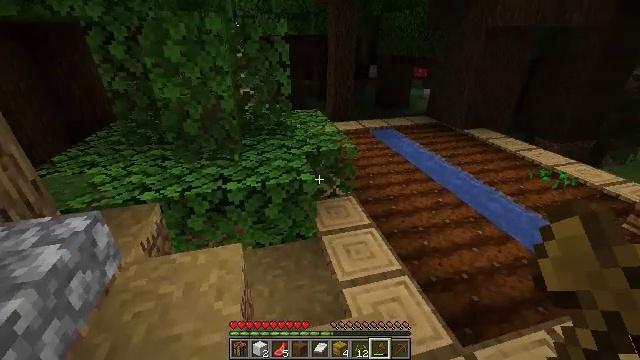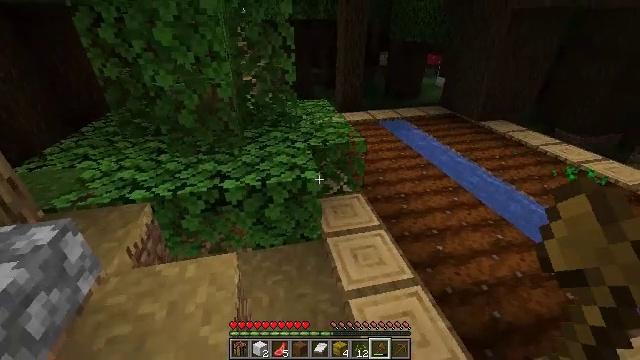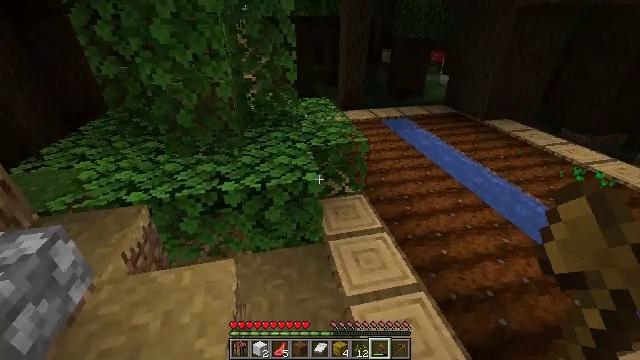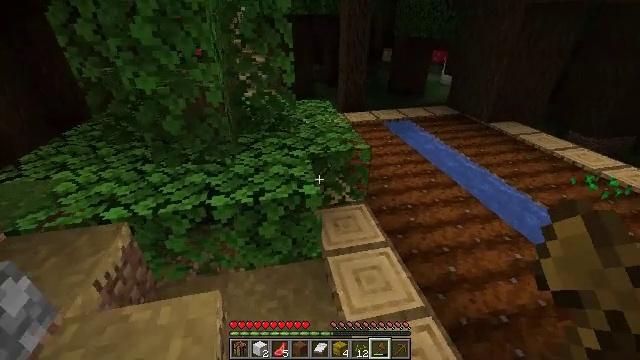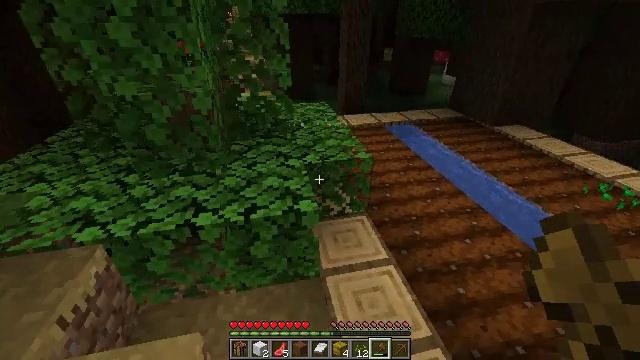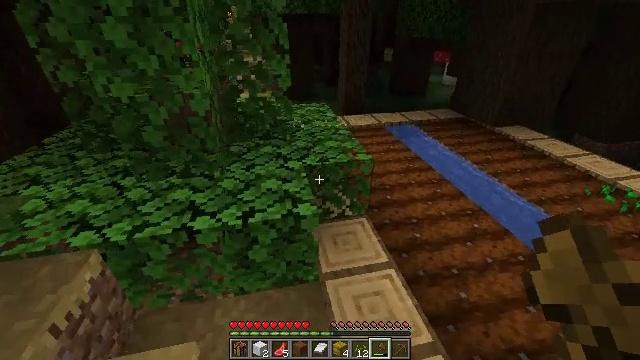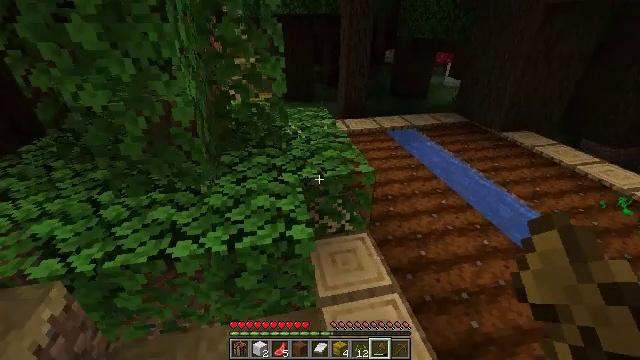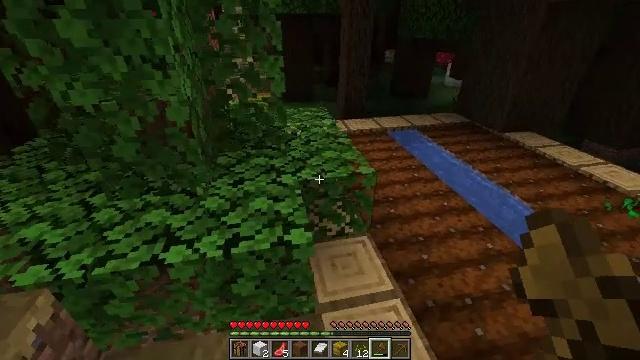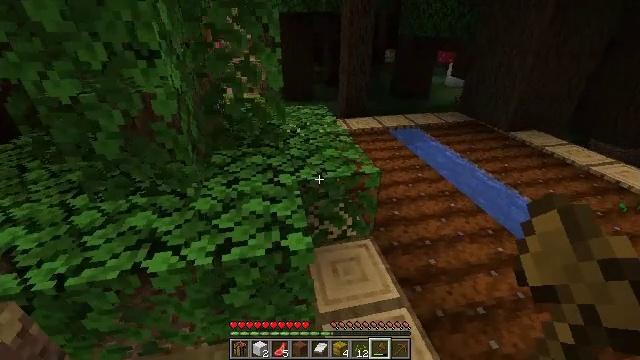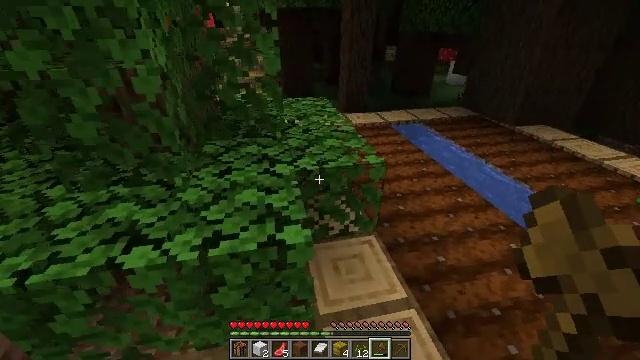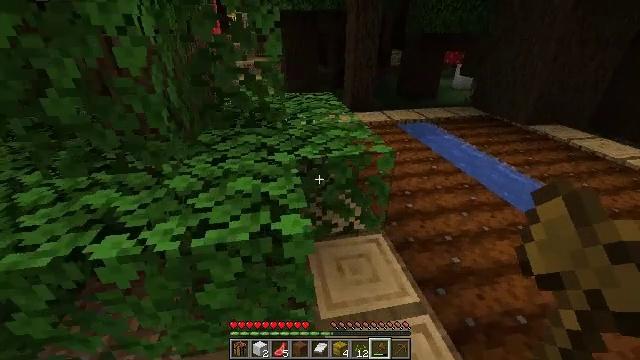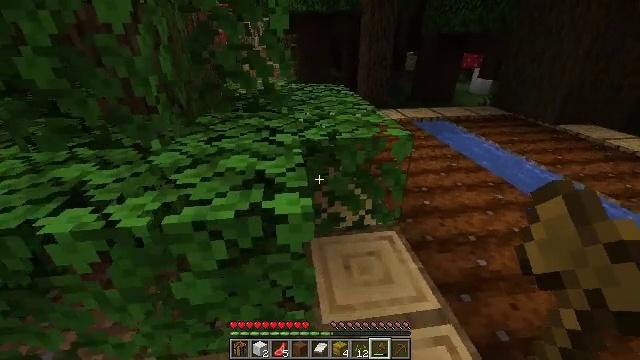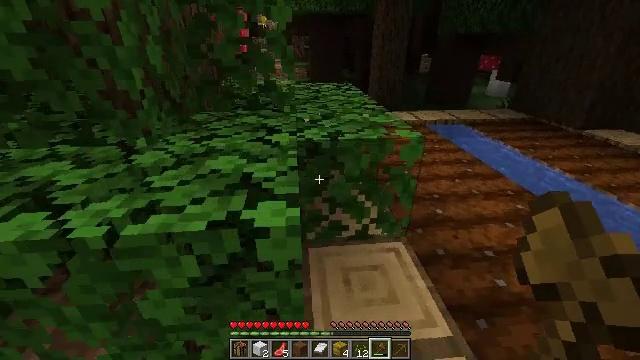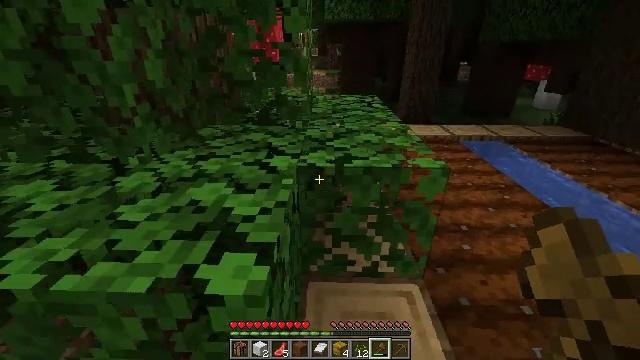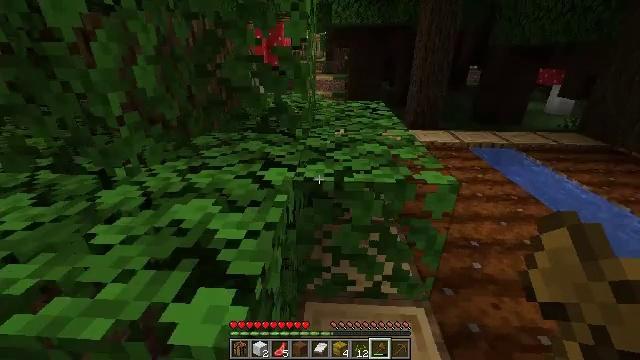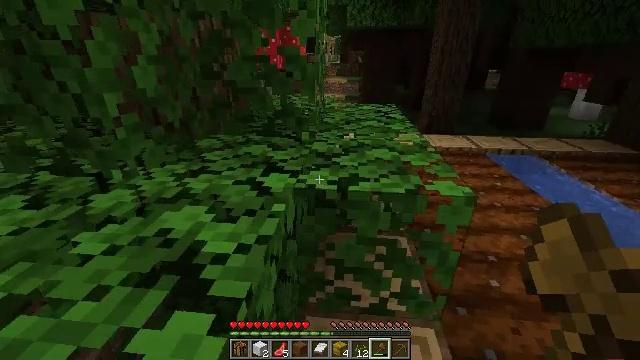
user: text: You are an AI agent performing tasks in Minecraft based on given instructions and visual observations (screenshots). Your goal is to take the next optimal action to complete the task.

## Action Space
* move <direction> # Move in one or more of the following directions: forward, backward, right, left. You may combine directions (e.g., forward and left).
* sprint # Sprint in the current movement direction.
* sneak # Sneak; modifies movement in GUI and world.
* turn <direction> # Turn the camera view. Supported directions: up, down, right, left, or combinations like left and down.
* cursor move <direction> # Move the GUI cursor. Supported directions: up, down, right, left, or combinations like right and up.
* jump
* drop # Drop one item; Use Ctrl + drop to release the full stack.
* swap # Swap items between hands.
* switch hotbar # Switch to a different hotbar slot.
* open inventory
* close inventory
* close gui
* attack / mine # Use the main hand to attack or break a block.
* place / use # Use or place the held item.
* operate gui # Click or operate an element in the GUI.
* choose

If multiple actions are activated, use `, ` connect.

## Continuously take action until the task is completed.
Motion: motion action
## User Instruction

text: Harvest hay blocks from the village.
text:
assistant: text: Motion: move forward, turn left and down
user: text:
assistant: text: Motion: move forward
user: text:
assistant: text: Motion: move forward
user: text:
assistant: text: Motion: move forward
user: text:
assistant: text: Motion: move forward
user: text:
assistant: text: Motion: move forward
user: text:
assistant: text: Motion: move forward
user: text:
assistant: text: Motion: move forward
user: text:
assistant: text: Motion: move forward and move right
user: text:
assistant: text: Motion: move forward and move right, turn left and up
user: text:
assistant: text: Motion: move forward and move right, turn left and up
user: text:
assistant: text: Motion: move forward and move right, turn left
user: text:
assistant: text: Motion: move forward and move right, turn left and up
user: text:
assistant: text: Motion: move forward, turn left
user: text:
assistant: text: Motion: move forward, turn left
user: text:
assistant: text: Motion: move forward, turn left
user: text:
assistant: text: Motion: move forward, turn left, jump
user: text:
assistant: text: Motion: move forward, jump
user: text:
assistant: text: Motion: move forward, jump
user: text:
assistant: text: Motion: move forward, turn left, jump
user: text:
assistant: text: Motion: move forward
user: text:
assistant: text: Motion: move forward
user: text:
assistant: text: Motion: move forward and move right
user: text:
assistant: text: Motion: move forward and move right
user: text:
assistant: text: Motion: move forward and move right
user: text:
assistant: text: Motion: move forward and move right
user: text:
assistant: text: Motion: move forward and move right
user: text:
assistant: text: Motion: move forward and move right
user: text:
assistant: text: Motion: move forward, turn right
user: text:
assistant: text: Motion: move forward, turn right and up, jump